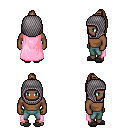
a pixel art fantasy rpg character, male body template, human, dark skin, pink cape, teal pants, blonde long topknot hairstyle, chain hood, gray slippers, four views (front, back, left, right), 2x2 character sprite sheet, small pixel art, hard edges, no anti-aliasing